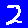
Digit: 2